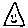
Label: triangle